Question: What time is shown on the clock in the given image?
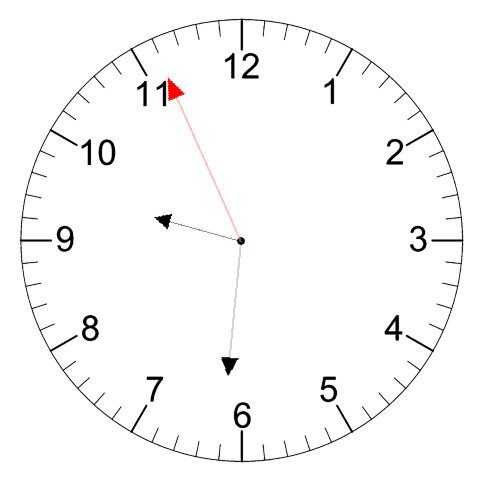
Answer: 09:30:56